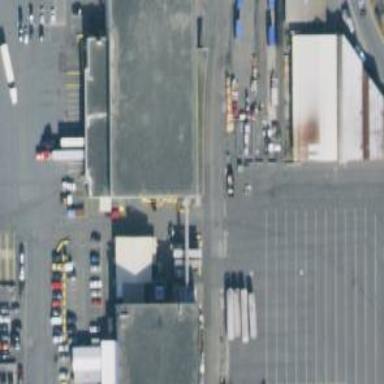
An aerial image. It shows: Warehouse.